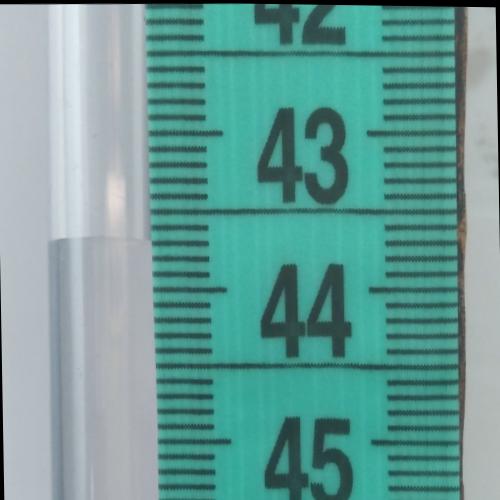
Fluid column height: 43.7 cm